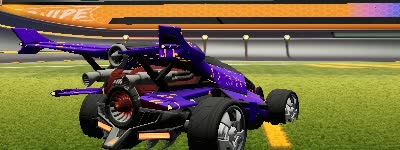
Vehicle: aftershock